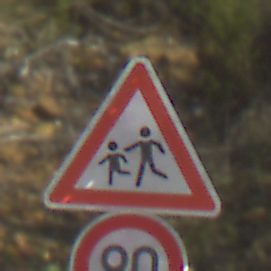
Verkehrszeichen: KinderRechts
Zusatzzeichen unten: Geschwindigkeit90
Umgebung: Outdoor, RoadRail
Tageszeit: MorningAfternoon
Wetter: PartlyCloudy
Licht: Natural
Jahreszeit: NotSpecified
Kontrast: HighContrast